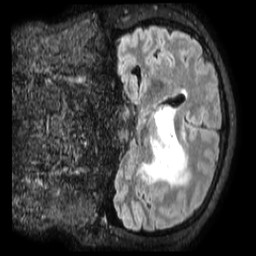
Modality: FLAIR
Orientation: coronal
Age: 36
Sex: male
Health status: ill
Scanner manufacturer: philips
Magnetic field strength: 3 T
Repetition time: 4.8 s
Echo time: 0.34 s